Question: I managed to build a working base for which to run a DirectX 11 application. However, while encapulating code away, I noticed that some COM pointers didn't run as intuitively expected when they were placed as 'protected:' members of a base class.
In Engine.h (header)
'''
class Infinity3D{
public:
Infinity3D();
~Infinity3D();
virtual void Render();
virtual void Update();
virtual void D3DProcess();
virtual void ViewPort(UINT Height, UINT Width, float MaxDepth, float MinDepth, int TopLeftX, int TopLeftY);
virtual void StartSwapChain(ID3D11DepthStencilView *DepthStenView);
virtual void InitializeD3D();
virtual void TerminateD3D();
virtual void InitializeShader();
protected:
IDXGISwapChain* Swapchain;
ID3D11Device* Device;
ID3D11DeviceContext* DeviceContext;
ID3D11RenderTargetView* RenderTargetView;
IDXGIAdapter* DeviceAdapter;
ID3D11InputLayout* InputLayout;
ID3D11VertexShader* VertexShader;
ID3D11PixelShader* PixelShader;
ID3D11Buffer* D3DBuffer;
ID3D11Buffer* D3DIndexBuffer;
ID3D11DepthStencilView* DepthStenView;
ID3D11Texture2D* DepthStenBuffer;
ID3D11Buffer* MatrixBuffer;
XMMATRIX mWorld;
XMMATRIX mView;
XMMATRIX mProjection;
XMMATRIX mWVP;
HWND hWnd;
UINT cWidth;
UINT cHeight;
};
'''
As a test, I ran only the basic functions of DirectX initialization: SwapChain,Viewport, and Rendering.
(I've a separate [header] class for window creation, which shows the window successfully.)
The instance to the class(es) has been created.
'''
Infinity3D D3DSystem;
InfinityEngine Engine(hInstance);
'''
When calling 'D3DSystem.InitializeD3D()', or any 'Infinity3D' member function that requires a DirectX COM object, the program produces a runtime error:

The functions are called as:
'''
int InfinityEngine::Process(){
while(WM_QUIT != msg.message){
if(PeekMessage(&msg, NULL, 0,0, PM_REMOVE)){
TranslateMessage(&msg);
DispatchMessage(&msg);
}
else{
D3DSystem.Update();
D3DSystem.Render();
}
}
D3DSystem.TerminateD3D();
return msg.wParam;
}
int WINAPI WinMain(HINSTANCE hInstance, HINSTANCE prevInstance, LPSTR lpCmdLine, int nCmdShow){
if(Engine.DisplayWindow()){D3DSystem.InitializeD3D();Engine.Process();}
}
'''
For the sake of space, I'll show just the usage of COM pointers within the InitializeD3D class member.This is after 'DXGI_SWAP_CHAIN_DESC' is instantiated and 'D3D11CreateDeviceAndSwapChain()' is called.
'''
Swapchain->GetBuffer(0,__uuidof(ID3D11Texture2D),(LPVOID*)&Texture2d);
'''
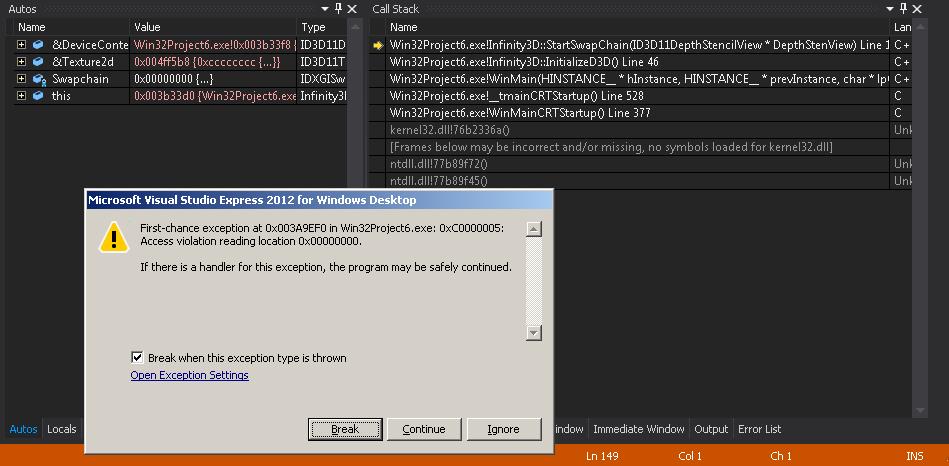
Answer: Your Swapchain is 'nullptr', that's why your GetBuffer call fails.
This probably means that your initialization failed to create the swapchain.
All D3D "Create" functions return a value indicating success or failure, you should check those.
Also, you can turn on the debug layer, which will tell you what failed and likely why in VS' output window.
You can do this by opening the DirectX Control Panel (dxcpl.exe), adding the executable name of your program to the list, and setting it to "Force on".